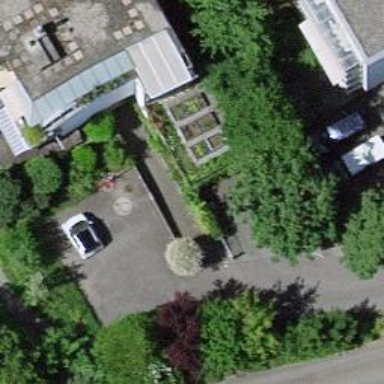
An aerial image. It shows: Group of garages.